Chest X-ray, AP view. Patient: 14 years old, sex M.
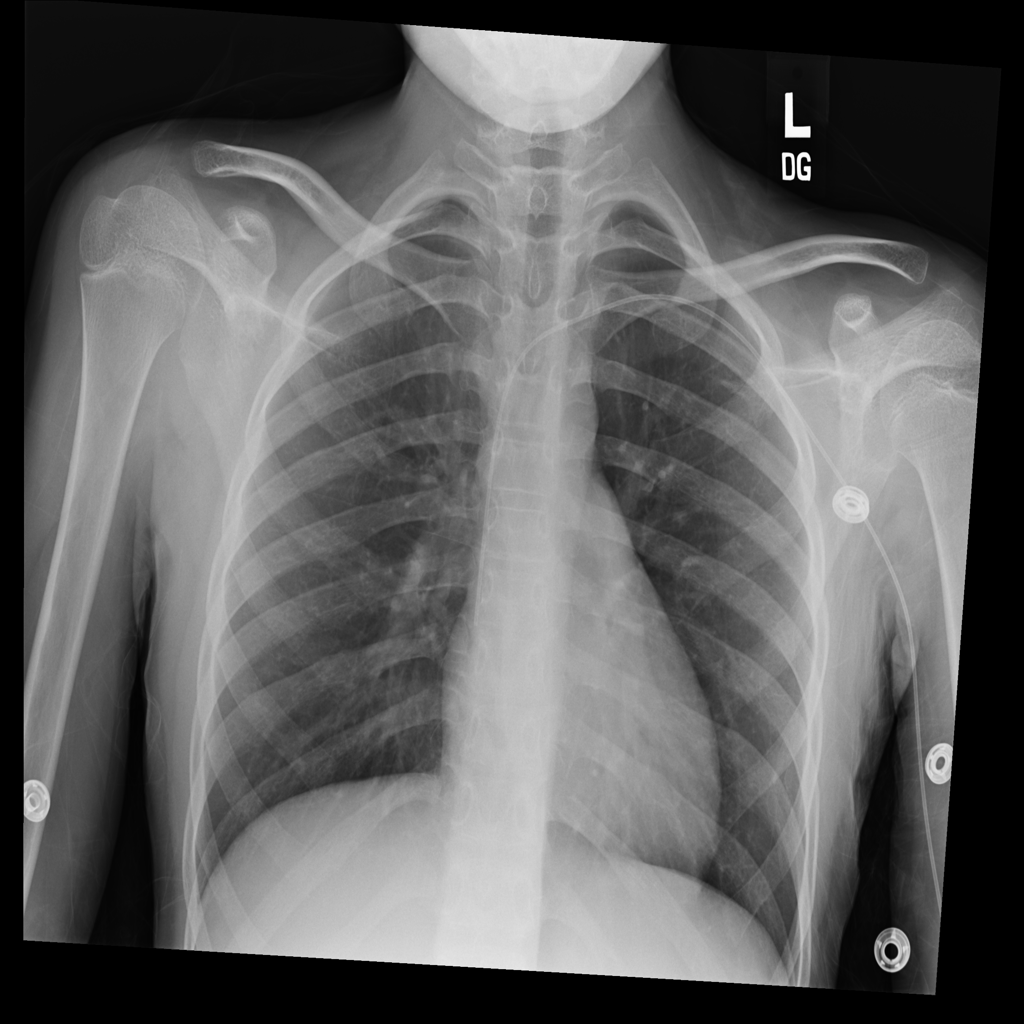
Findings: No Finding